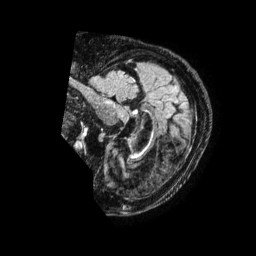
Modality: FLAIR
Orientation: sagittal
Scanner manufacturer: philips
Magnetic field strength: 1.5 T
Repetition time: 4.8 s
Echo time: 0.3364 s